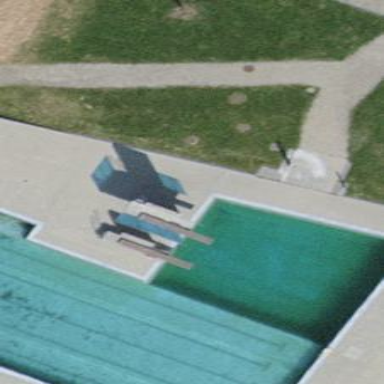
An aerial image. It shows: Plunge swimming pool on leisure land.